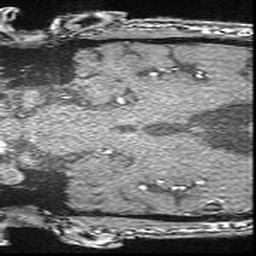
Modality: angio
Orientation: coronal
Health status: ill
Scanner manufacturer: siemens
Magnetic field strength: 3 T
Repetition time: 0.021 s
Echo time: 0.00343 s